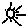
Label: sun